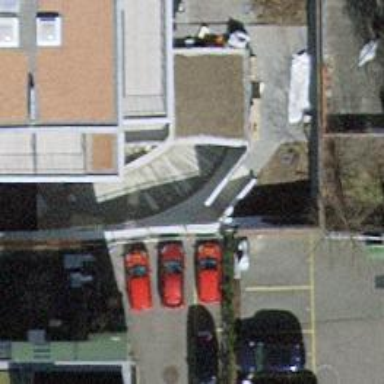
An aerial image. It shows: Parking entrance.